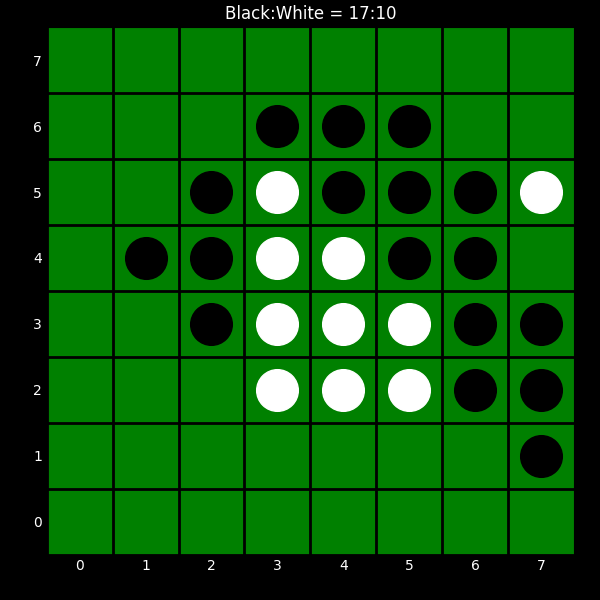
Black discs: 17
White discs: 10